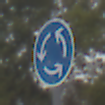
Verkehrszeichen: Kreisverkehr
Umgebung: Outdoor, Suburban
Tageszeit: Midday
Wetter: Overcast
Licht: Natural
Jahreszeit: NotSpecified
Kontrast: LowContrast